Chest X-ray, AP view. Patient: 57 years old, sex M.
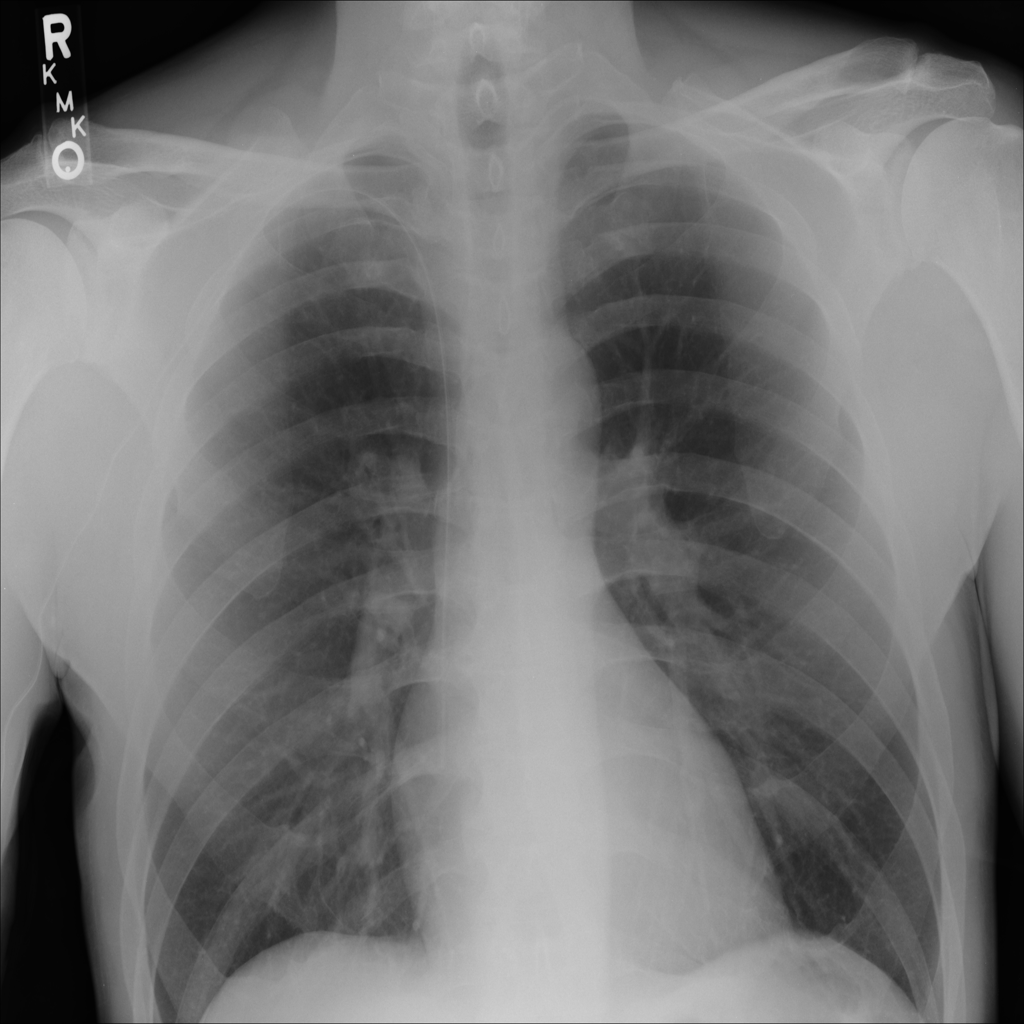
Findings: No Finding